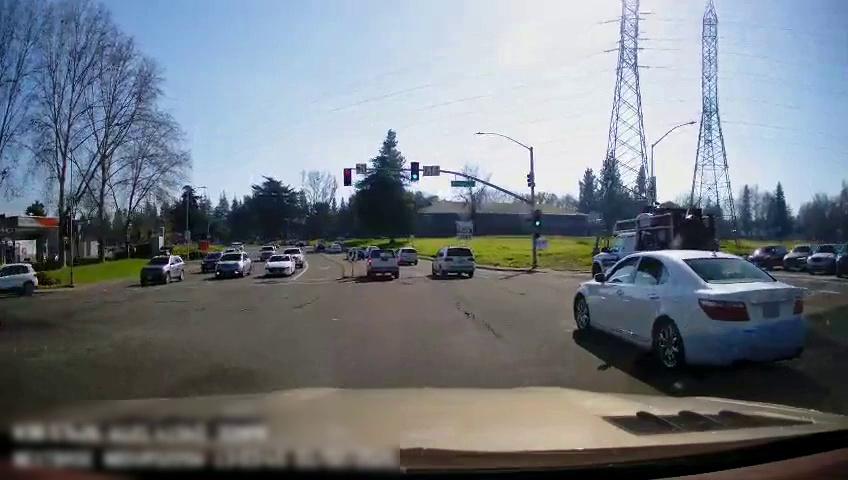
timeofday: Day
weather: Sunny
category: Drivable Space
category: Vehicles | SUV
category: Vehicles | Car
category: Vehicles | SUV
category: Vehicles | Car
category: Vehicles | SUV
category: Vehicles | SUV
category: Vehicles | SUV
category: Vehicles | Truck
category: Vehicles | Car
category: Vehicles | Truck
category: Vehicles | Van
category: Vehicles | SUV
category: Vehicles | SUV
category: Vehicles | SUV
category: Vehicles | SUV
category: Vehicles | Car
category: Vehicles | Car
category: Lanes | Opposite Lane
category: Traffic | Signs
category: Traffic | Lights
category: Traffic | Lights
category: Traffic | Signs
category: Traffic | Signs
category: Traffic | Lights
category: Traffic | Signs
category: Traffic | Lights